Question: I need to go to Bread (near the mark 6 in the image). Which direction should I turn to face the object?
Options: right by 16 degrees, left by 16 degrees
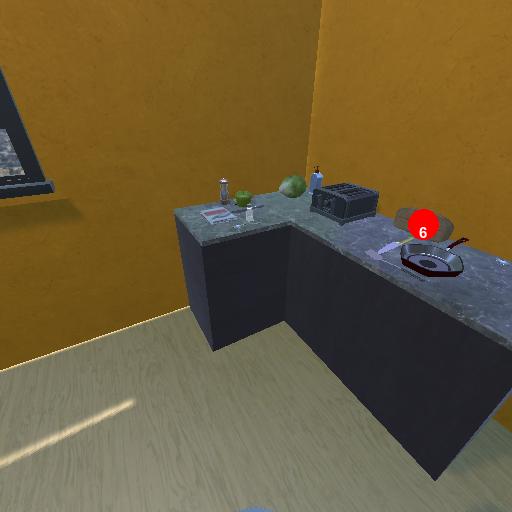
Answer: right by 16 degrees